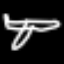
Label: airplane